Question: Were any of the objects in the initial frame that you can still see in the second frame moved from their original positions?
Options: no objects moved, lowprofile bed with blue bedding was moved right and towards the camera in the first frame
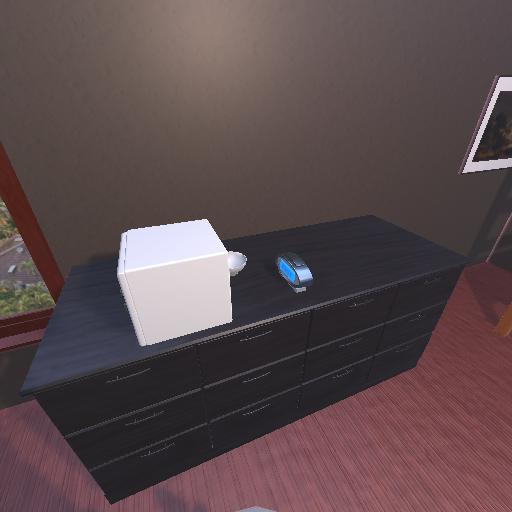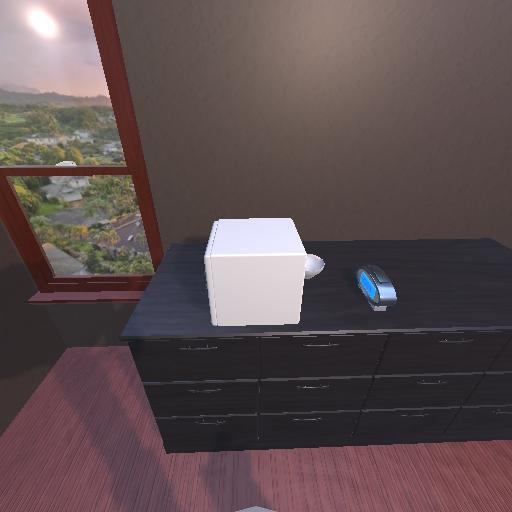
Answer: no objects moved